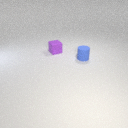
small purple rubber cube to the left of small blue rubber cylinder